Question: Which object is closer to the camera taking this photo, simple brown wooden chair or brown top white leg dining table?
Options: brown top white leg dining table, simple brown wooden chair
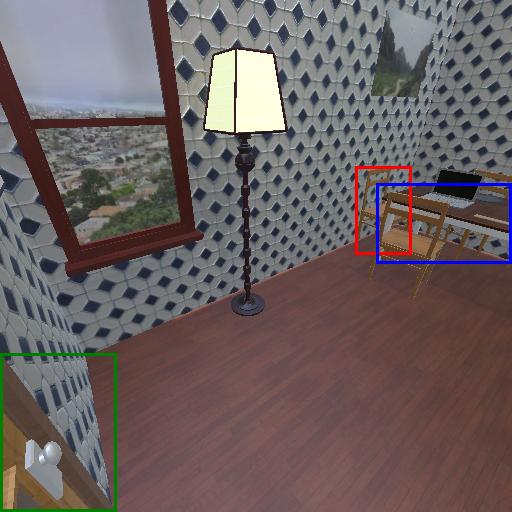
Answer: brown top white leg dining table